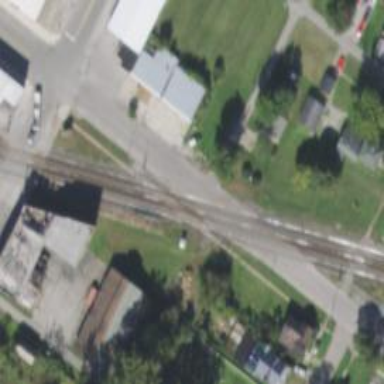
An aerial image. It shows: Crossing for the railway.